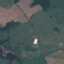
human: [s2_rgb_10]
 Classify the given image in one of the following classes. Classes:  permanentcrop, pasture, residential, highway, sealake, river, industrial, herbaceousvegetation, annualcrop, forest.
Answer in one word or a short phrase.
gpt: Pasture